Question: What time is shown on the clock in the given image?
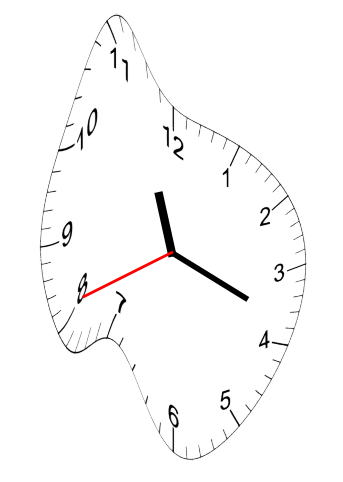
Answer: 11:18:41